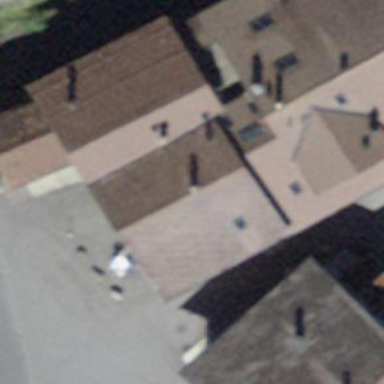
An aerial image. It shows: Building.